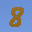
Label: 8